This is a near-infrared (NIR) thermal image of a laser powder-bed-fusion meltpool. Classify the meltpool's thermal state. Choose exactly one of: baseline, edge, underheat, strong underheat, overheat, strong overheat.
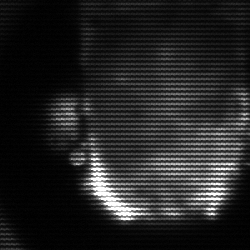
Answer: baseline